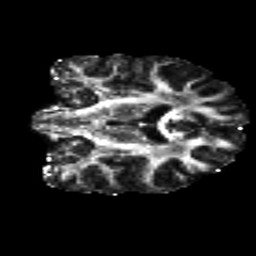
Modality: FA
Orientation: coronal
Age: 34
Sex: male
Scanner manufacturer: siemens
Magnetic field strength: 3 T
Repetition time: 8.8 s
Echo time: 0.085 s